Current action and preconditions to check: trajectory_clear

Your task: For each precondition in the list above, predict whether it will hold at this action.

Consider the current scene as observed from the mobile robot's camera, and analyze the predicted future states of all dynamic agents (e.g., people, animals, vehicles, or any moving entities) within the NEXT SECOND.

IMPORTANT: Only answer "very likely" if you are absolutely certain—based on strong, clear evidence—that a dynamic agent will violate the precondition in the predicted future state. Do NOT answer "very likely" for unlikely, ambiguous, or low-probability risks.

Ask yourself for each precondition: Is there a high probability, with clear and convincing evidence, that the predicted future states of any dynamic agent will interfere with the predicted future state of the currently executing action within the NEXT SECOND, causing that precondition to fail?

Assess the risk level based on these predictions. Use "likely" or "very likely" if motions create a clear risk of interference.

Use "neutral" or "improbable" if agents are nearby but their predicted paths are clearly diverging or non-conflicting.

Failure Risk Categories: "very improbable", "improbable", "neutral", "likely", "very likely"

Answer Format: Output ONLY the probability_of_failure value from these categories: "very improbable", "improbable", "neutral", "likely", "very likely"

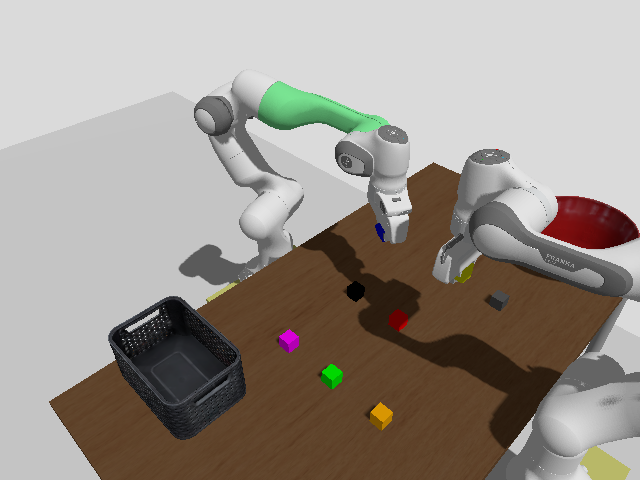

Answer: improbable